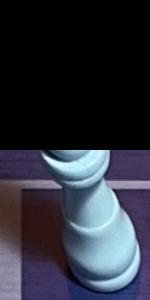
Label: King_White